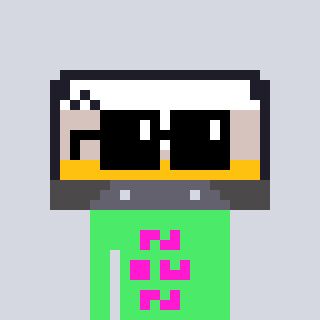
a pixel art character with square black sunglasses, a cassette tape-shaped head and a teal-colored body on a cool background